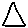
Label: triangle